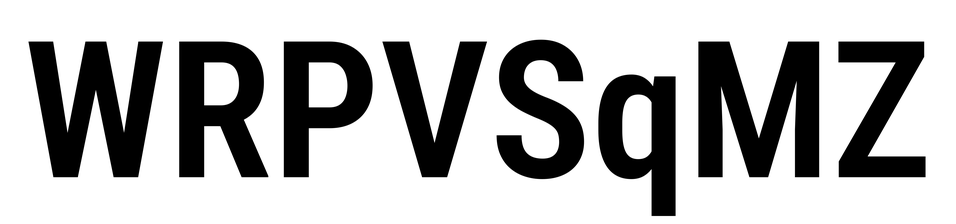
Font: Roboto_Condensed_SemiBold